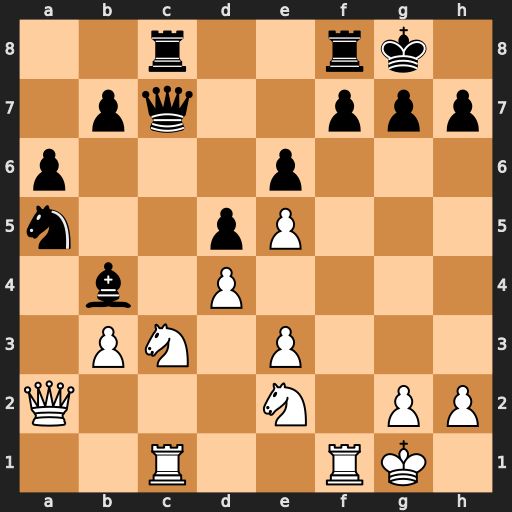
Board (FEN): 2r2rk1/1pq2ppp/p3p3/n2pP3/1b1P4/1PN1P3/Q3N1PP/2R2RK1
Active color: w
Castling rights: -
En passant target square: -
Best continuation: Nxd5